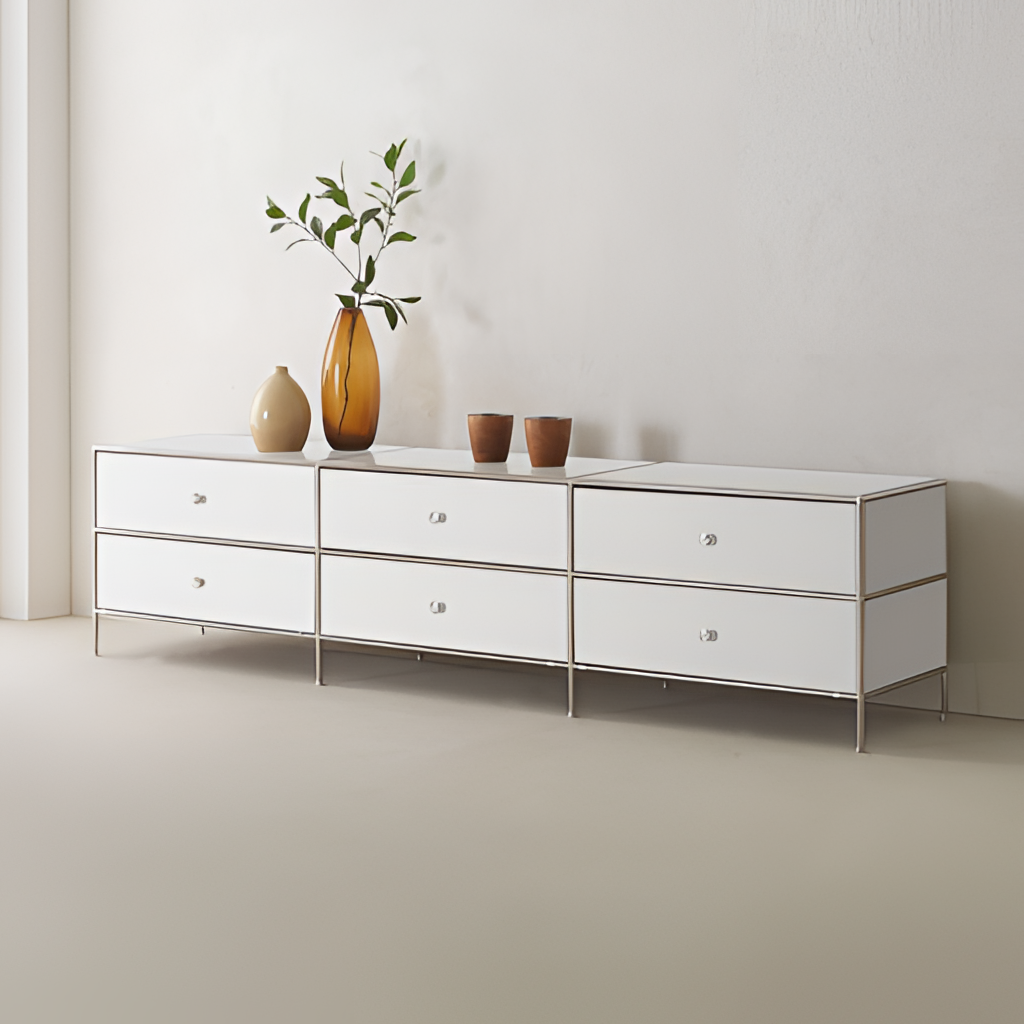
metal dresser, living room, beige wood flooring, with solid pattern, beige paint wallpaper, with solid pattern, modern